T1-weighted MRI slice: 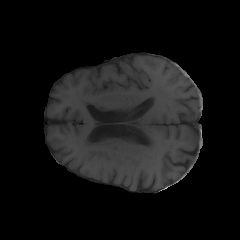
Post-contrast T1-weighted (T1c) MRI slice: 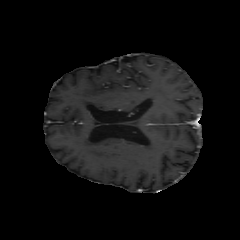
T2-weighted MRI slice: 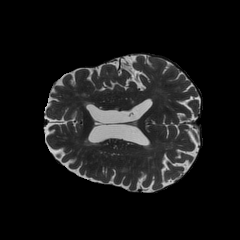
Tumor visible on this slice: no